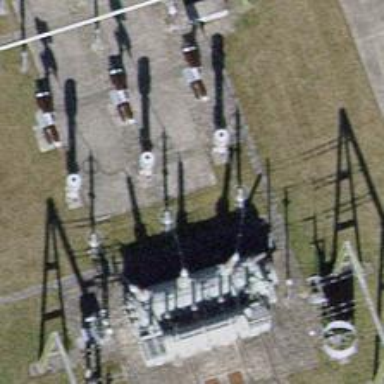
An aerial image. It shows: Bay for power line.